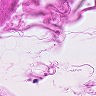
Metastatic tissue present: no